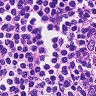
Metastatic tissue present: no